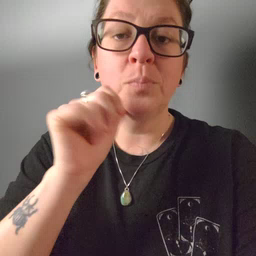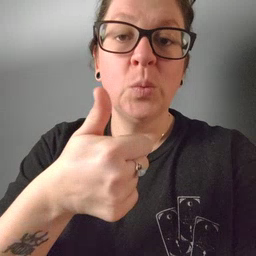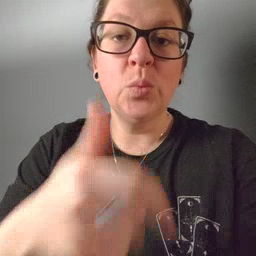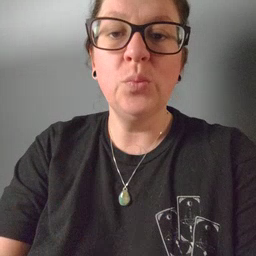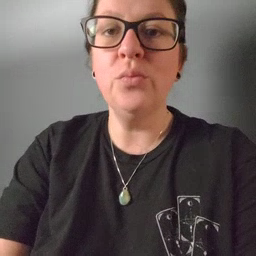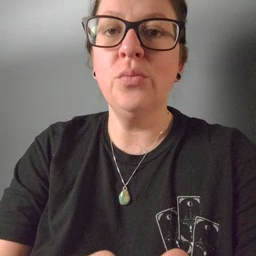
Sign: tomorrow